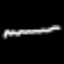
Label: squiggle